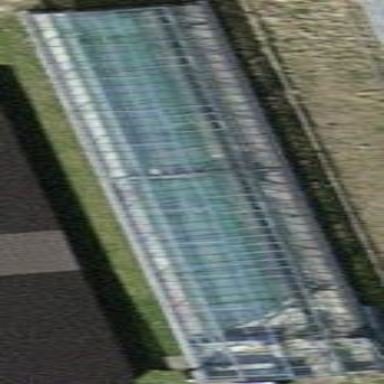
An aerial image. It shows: Greenhouse.